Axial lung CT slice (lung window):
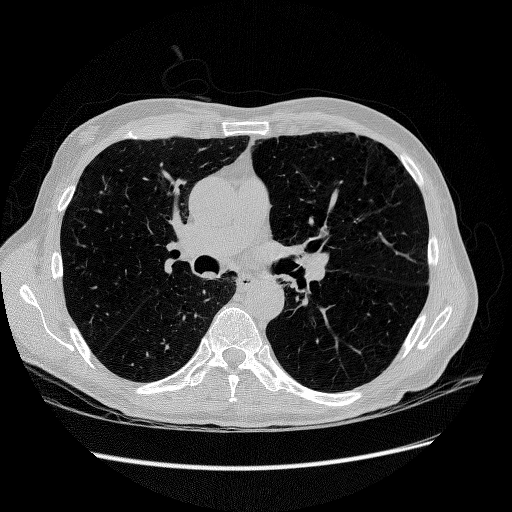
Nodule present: no